Question: I have a collection of bitmap images that I am looping through and writing them all to one new bitmap. Basically I am taking a loose collection of bitmaps and writing them all to one bitmap one after another so that they are visible as one image.
When i call dc.DrawImage from one of the bitmaps in the collection onto the new bitmap my winform is showing a big red X in the form. When I set a PictureBox.Image to the newly drawn bitmap I am getting a big red X.
For some reason i cannot find the error anywhere. I am not able to locate the error with debugging.
Now, if I just set the PictureBox.Image to one of the images in the collection of images with-out looping and drawning onto a new bitmap everything works fine.
To make everything ease I am only working with one bitmap that is in the collection and drawing the one bitmap to the new bitmap. So I know I have only one bitmap to get working then i can add the other ones.
In the images below is what the form looks like if i just set the picturebox.image of the image in the collection.
The second image is the error that shows after I loop and drawing the bitmap in the collection to another bitmap.
The code below is what needs to work, but throws an error.
Notice where I am setting the property of the PictureBox.Image like so:
this.picBx.Image = schedule; this causes the error.
But if i set the picturebox.image like so:
this.picBx.Image = schedules[0].Door; it works just fine.
'''
DoorSchedules schedules = GetDoorDrawing(elev, projInfo.ProjectName);
int prevWidth = 0;
//
using (Bitmap schedule = new Bitmap(schedules.Width + 50, schedules.Height + 50))
{
using (Graphics dc = Graphics.FromImage(schedule))
{
using (Pen pen = new Pen(LINE_COLOR))
{
pen.Width = 4;
pen.Color =
Color.FromArgb(50, LINE_COLOR.R, LINE_COLOR.G, LINE_COLOR.B);
//
for (byte i = 0; i < schedules.Count; i++)
{
if (i > 0)
{
dc.DrawLine(pen, prevWidth - 25, 0,
prevWidth - 25, schedule.Height);
};
dc.DrawImage(schedules[i].Door, prevWidth, 0);
prevWidth += schedules[i].Door.Width;
};
};
};
this.picBx.Image = schedule;
this.picBx.BackColor = BACK_COLOR;
this.Size = new System.Drawing.Size(schedule.Width, schedule.Height);
};
'''

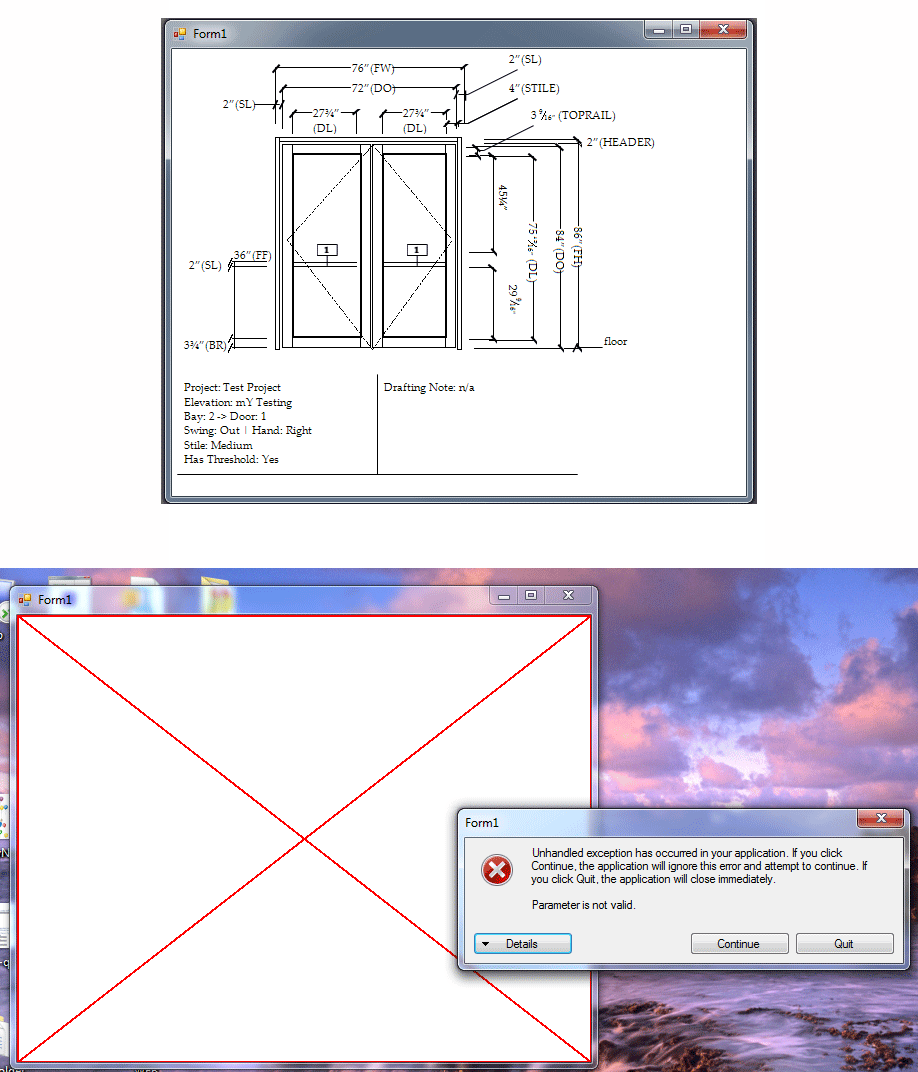
Answer: You have 'Bitmap schedule' defined in a using statement.
When that using block ends, the bitmap is disposed.